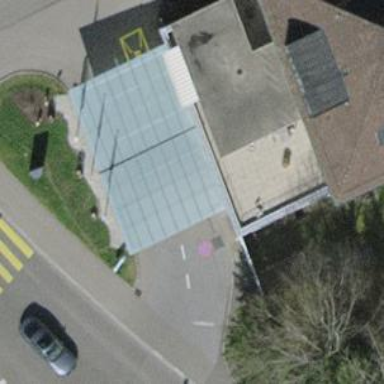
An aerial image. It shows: Entrance designated for emergency ward.